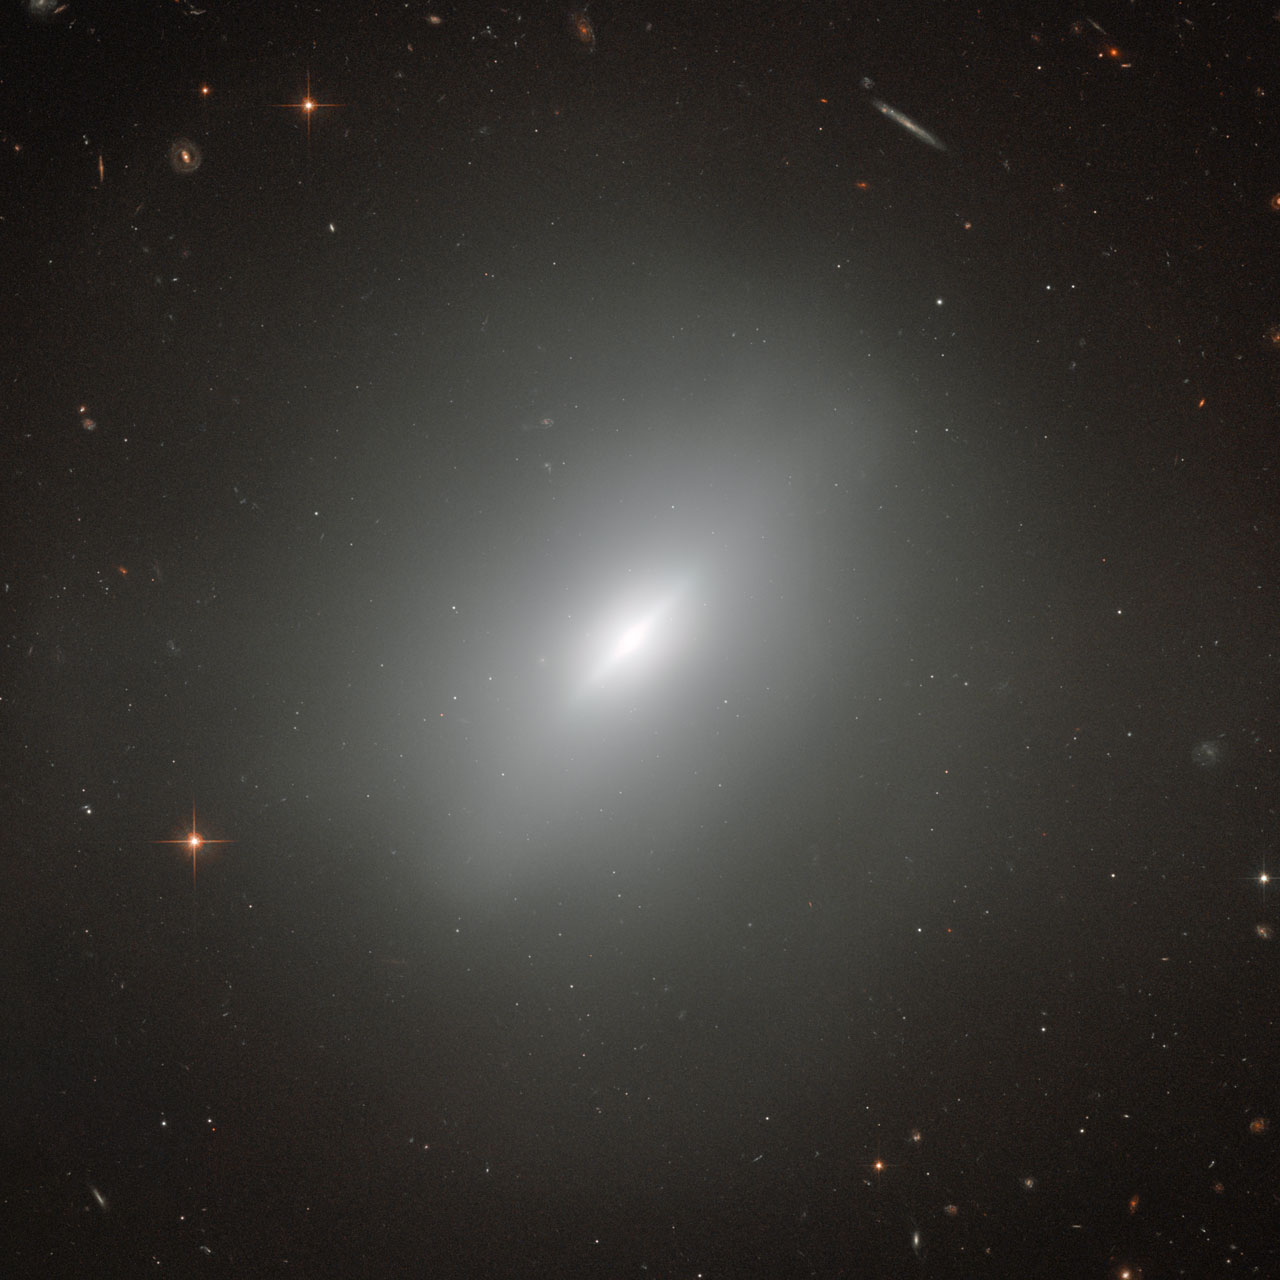
Hubble Views a Young Elliptical Galaxy Hubble Views a Young Elliptical Galaxy, nasa, galaxy, hubble, nasagoddard, ngc3610